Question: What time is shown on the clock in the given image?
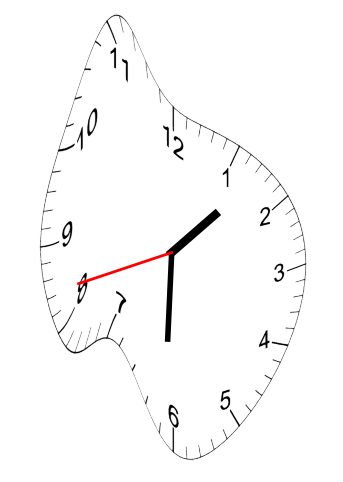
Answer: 01:30:42